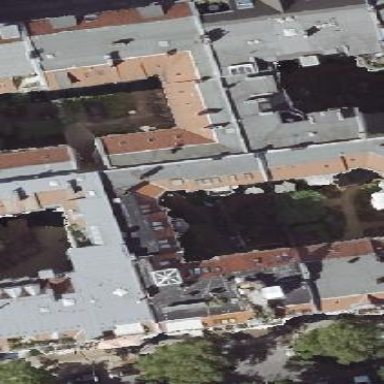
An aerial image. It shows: Building consisting of apartments with double saltbox roof shape.